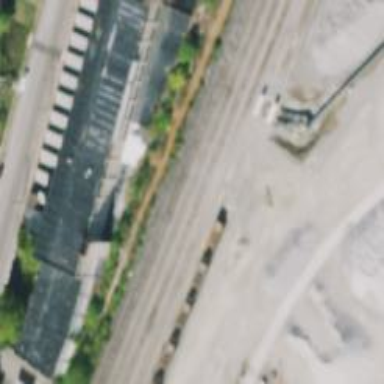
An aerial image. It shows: Abandoned railway.